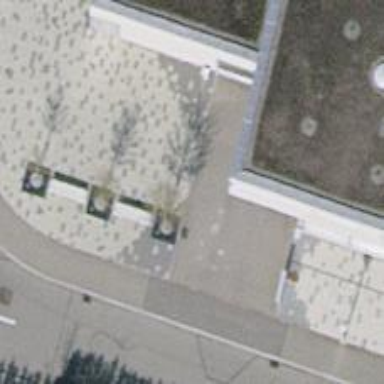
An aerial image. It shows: Concrete bench.